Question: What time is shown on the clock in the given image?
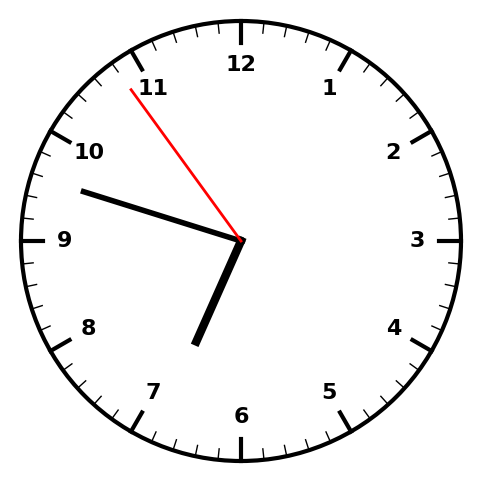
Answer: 06:47:54